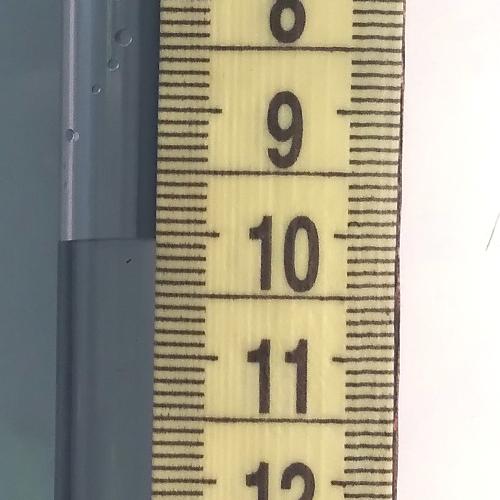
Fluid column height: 10.1 cm